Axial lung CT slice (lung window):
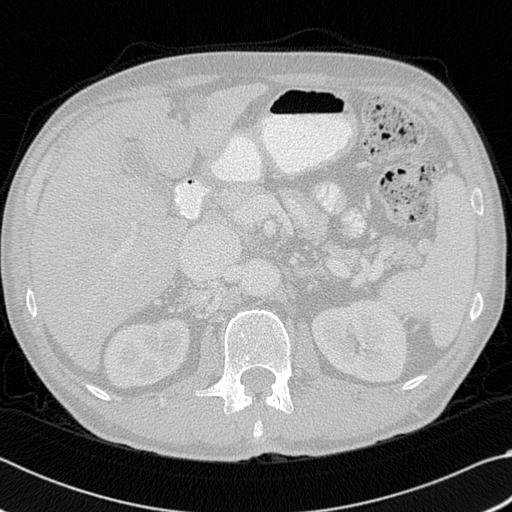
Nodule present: no